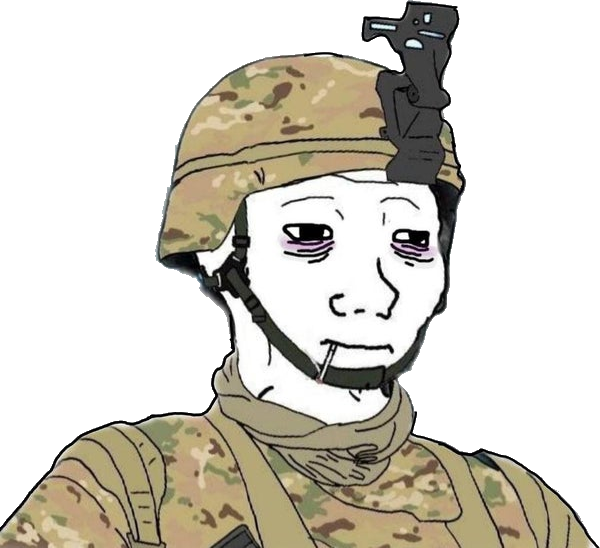
Label: 5_Doomer